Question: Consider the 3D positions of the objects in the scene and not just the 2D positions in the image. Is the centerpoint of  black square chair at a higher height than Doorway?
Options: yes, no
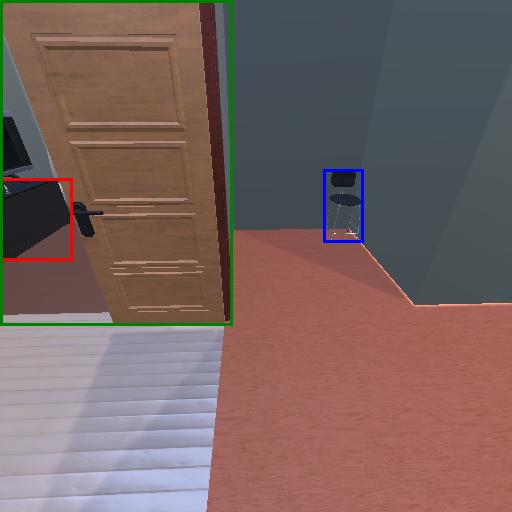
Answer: yes